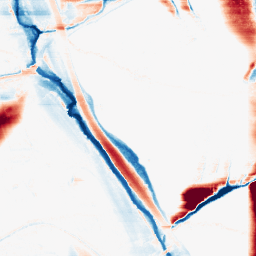
Category: morphological
Decomposition family: morphological_rect
Decomposition parameters: operation: average
width: 50
height: 5
Upsampling method: quadratic
Upsampling parameters: scale: 4
Upsampling scale: 4